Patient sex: M
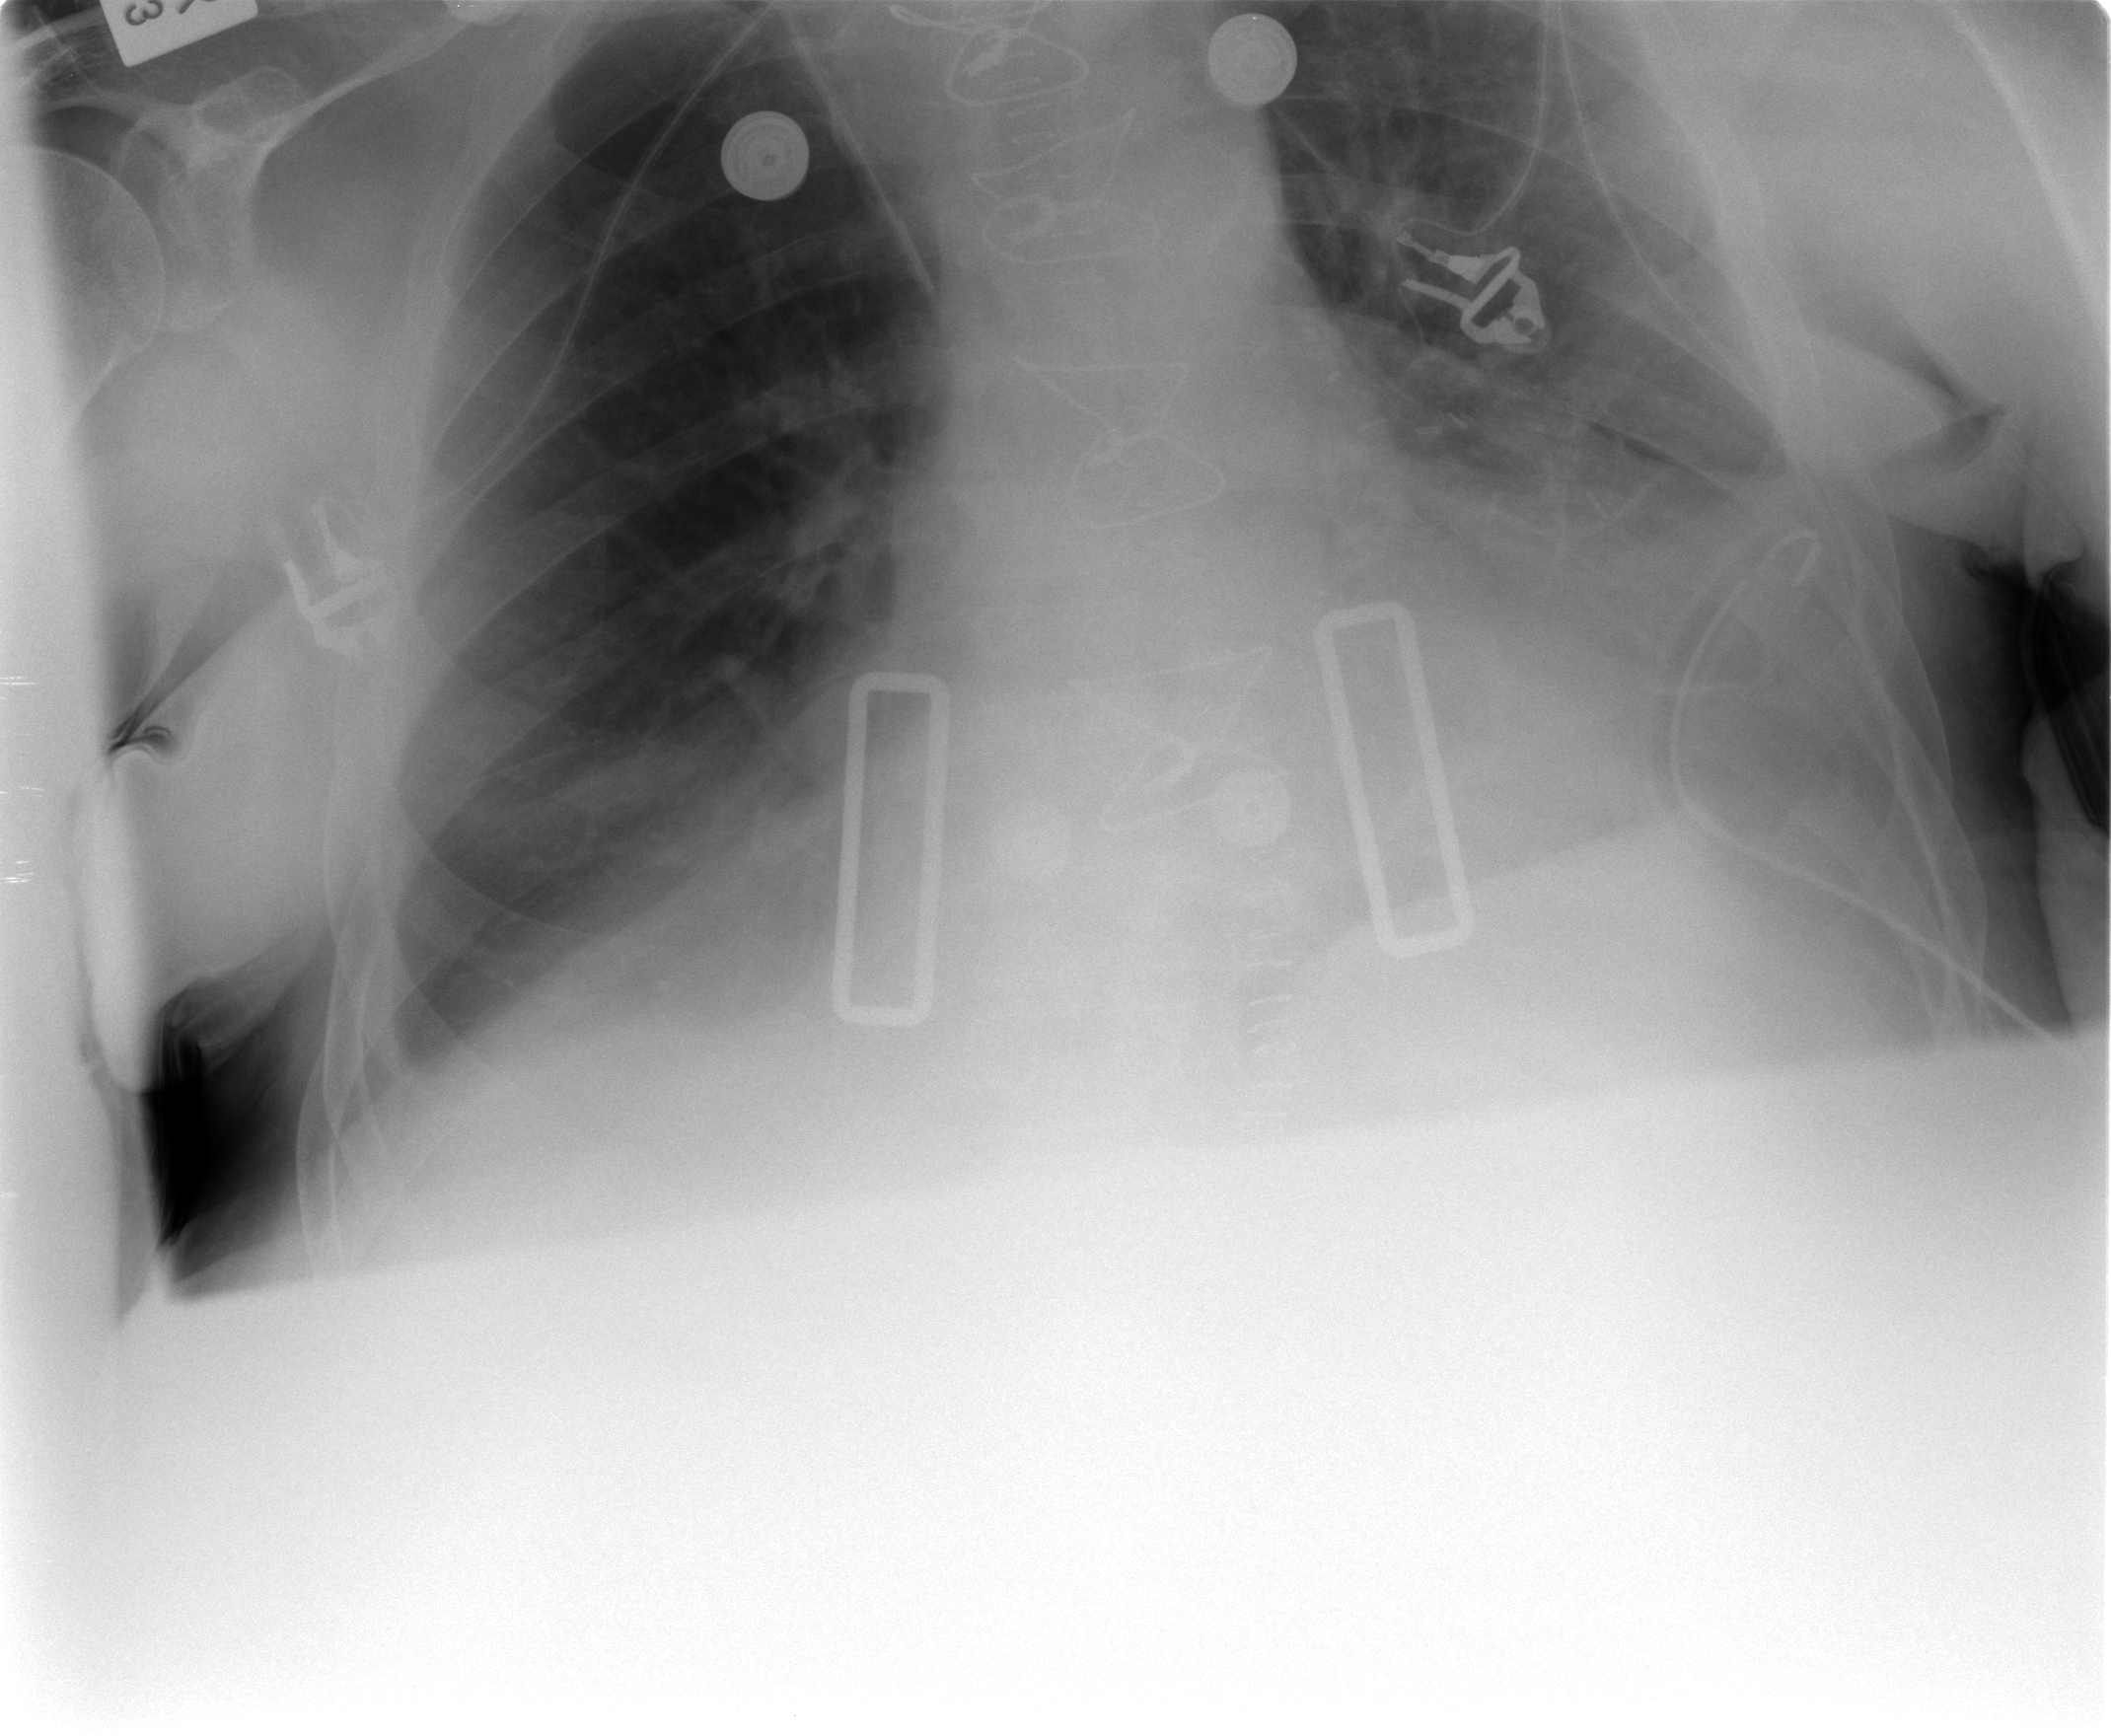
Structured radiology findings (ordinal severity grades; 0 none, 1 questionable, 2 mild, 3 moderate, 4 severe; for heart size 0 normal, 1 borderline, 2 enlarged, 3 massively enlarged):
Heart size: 2
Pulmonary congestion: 2
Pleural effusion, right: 1
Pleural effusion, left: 2
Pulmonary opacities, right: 0
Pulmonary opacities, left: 1
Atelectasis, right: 2
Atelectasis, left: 2